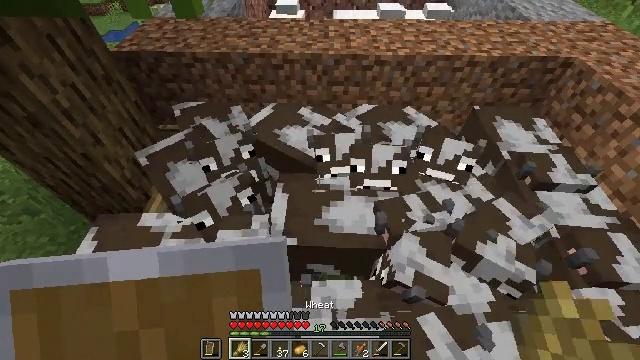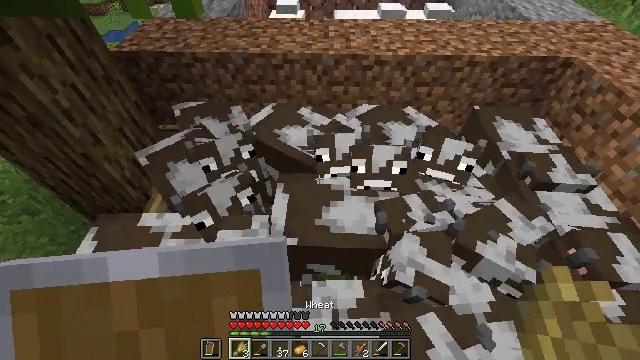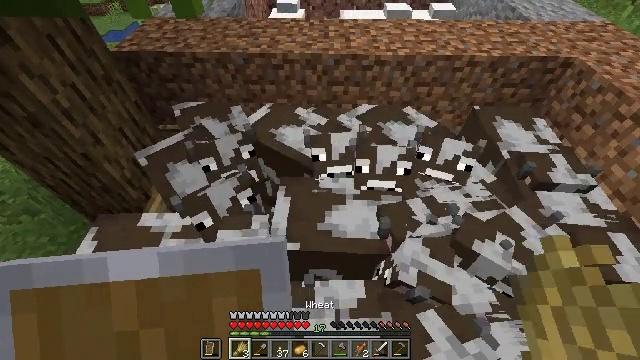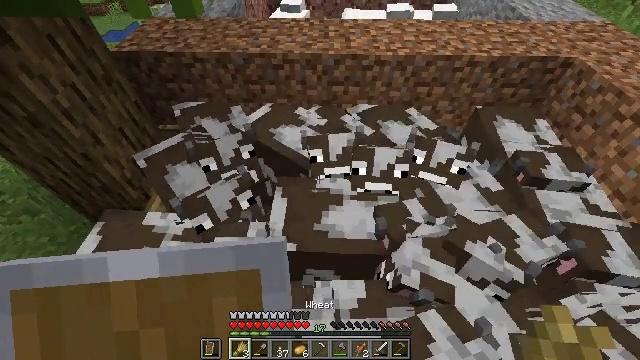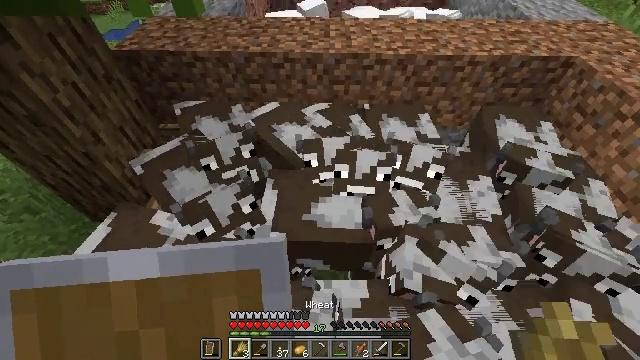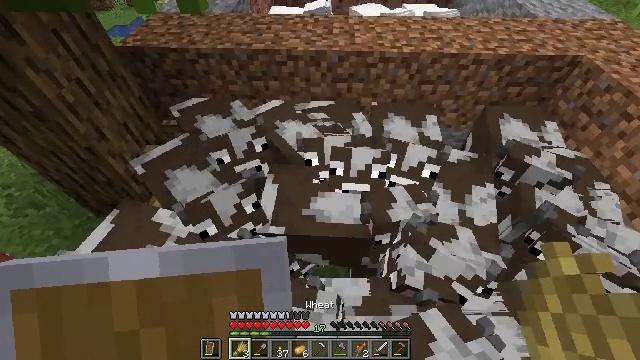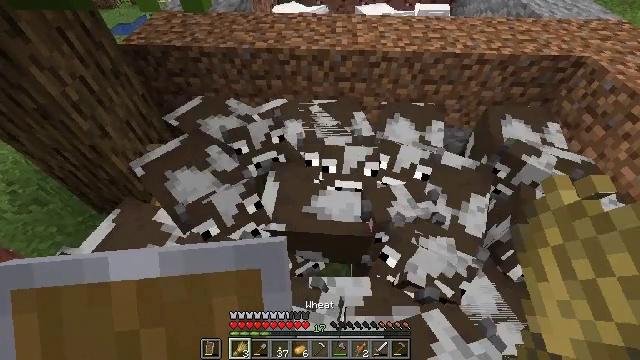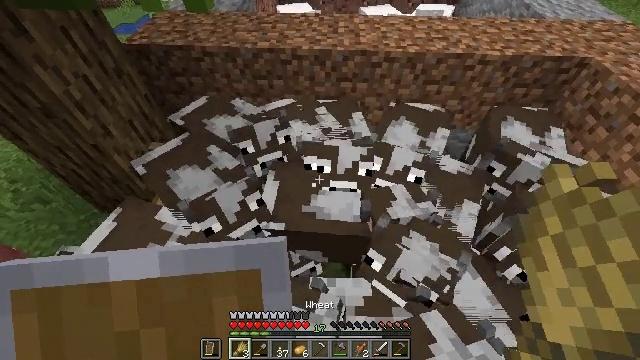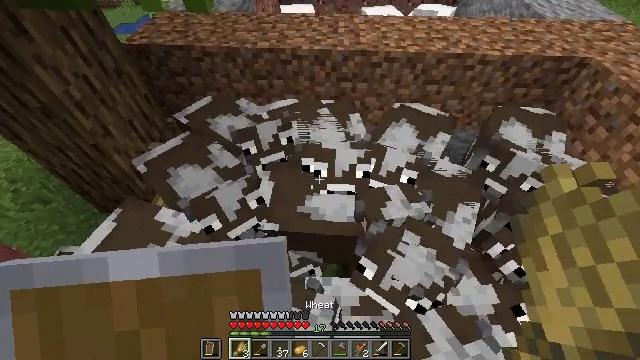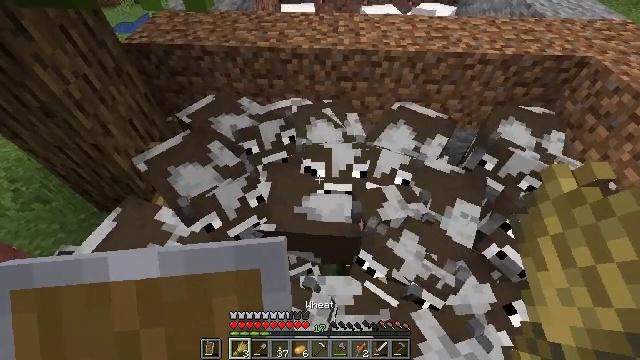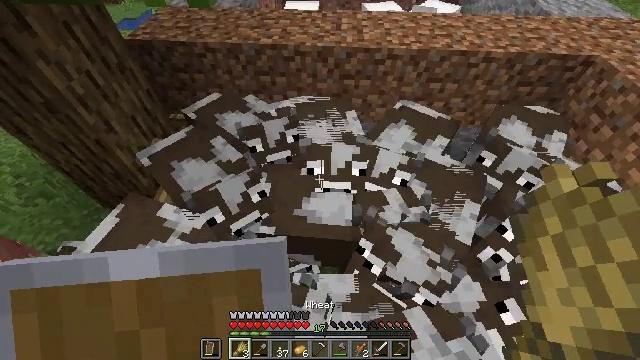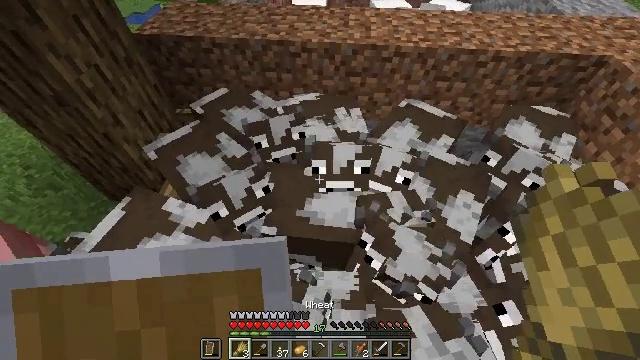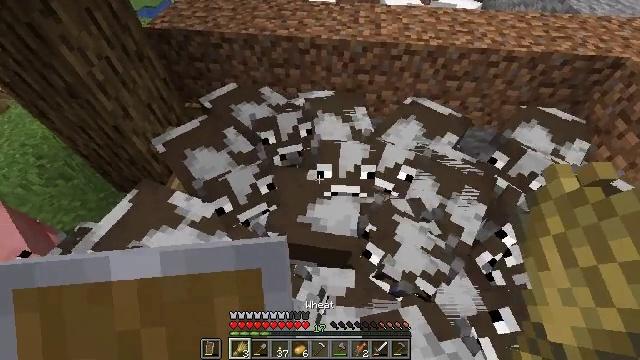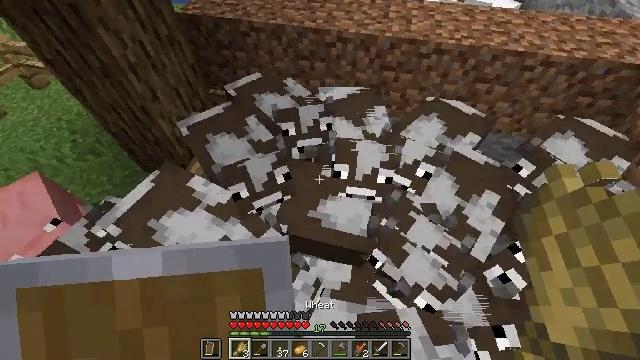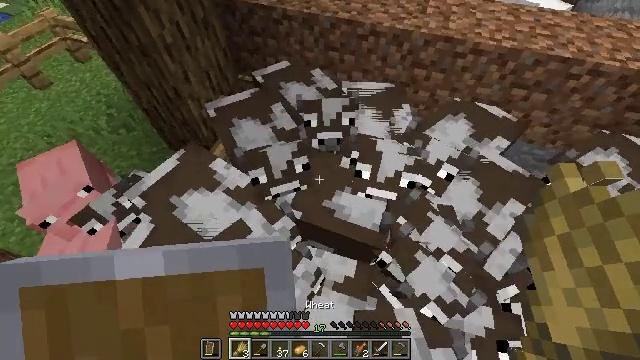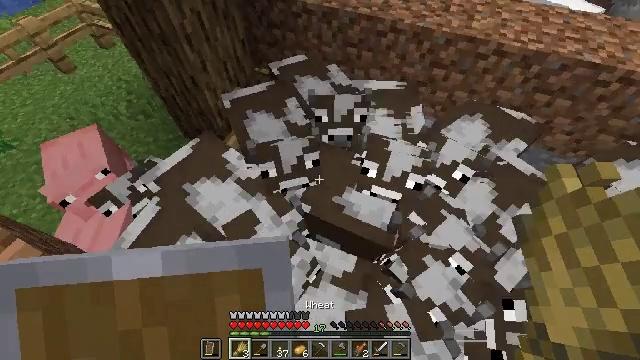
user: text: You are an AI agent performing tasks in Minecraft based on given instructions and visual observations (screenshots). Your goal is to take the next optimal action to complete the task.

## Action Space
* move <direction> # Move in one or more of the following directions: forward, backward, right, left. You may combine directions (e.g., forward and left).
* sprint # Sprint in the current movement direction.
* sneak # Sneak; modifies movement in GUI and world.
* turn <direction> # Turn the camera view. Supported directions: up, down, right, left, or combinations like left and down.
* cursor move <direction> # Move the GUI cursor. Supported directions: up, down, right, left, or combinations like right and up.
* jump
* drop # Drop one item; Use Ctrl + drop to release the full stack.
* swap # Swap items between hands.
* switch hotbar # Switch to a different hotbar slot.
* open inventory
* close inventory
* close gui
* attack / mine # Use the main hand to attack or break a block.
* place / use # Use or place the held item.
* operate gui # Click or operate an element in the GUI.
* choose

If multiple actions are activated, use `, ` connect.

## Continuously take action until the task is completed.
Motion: motion action
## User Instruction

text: Harvest wheat from the field.
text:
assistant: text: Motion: sneak
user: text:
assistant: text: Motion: sneak
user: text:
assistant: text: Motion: sneak
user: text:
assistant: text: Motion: sneak
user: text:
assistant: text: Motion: sneak
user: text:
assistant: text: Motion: sneak
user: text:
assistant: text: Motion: sneak
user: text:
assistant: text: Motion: sneak, use / place
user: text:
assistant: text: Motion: sneak, use / place
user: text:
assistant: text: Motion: sneak, use / place
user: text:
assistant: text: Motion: sneak, turn left, use / place
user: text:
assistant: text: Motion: sneak, turn left, use / place
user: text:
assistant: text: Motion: sneak, turn left and down, use / place
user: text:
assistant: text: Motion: sneak, turn left and down, use / place
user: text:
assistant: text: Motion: sneak, turn left, use / place
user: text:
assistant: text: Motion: sneak, turn left, use / place
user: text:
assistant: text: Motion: sneak, turn left, use / place
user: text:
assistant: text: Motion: sneak, turn left, use / place
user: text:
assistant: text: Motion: sneak, turn left, use / place
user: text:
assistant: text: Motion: sneak, turn left, use / place
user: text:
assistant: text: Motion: sneak, turn left, use / place
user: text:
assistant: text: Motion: sneak, turn left, use / place
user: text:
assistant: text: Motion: sneak, turn left, use / place
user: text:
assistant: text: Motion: sneak, use / place
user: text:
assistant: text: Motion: sneak, use / place
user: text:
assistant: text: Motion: sneak, use / place
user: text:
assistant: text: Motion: sneak, turn right and up
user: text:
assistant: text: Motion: sneak, turn right and up
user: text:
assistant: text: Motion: sneak, turn right and up
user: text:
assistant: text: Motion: sneak, turn right